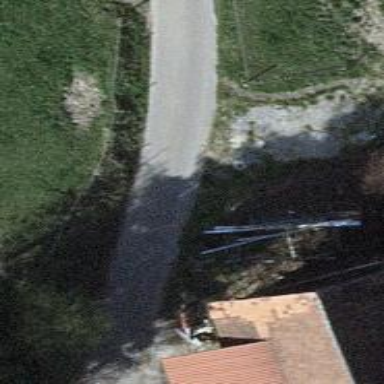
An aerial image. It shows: Unclassified road with no sidewalk.